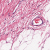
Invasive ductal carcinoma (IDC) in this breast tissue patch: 0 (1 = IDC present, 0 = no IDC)